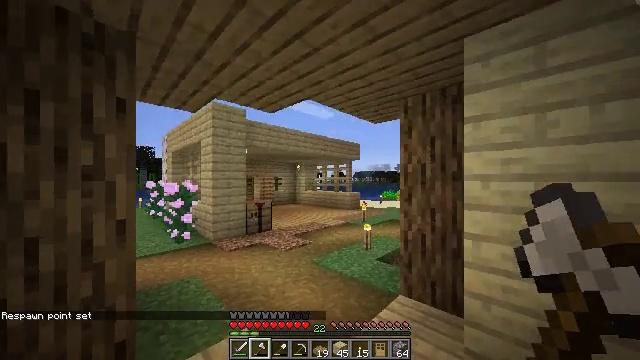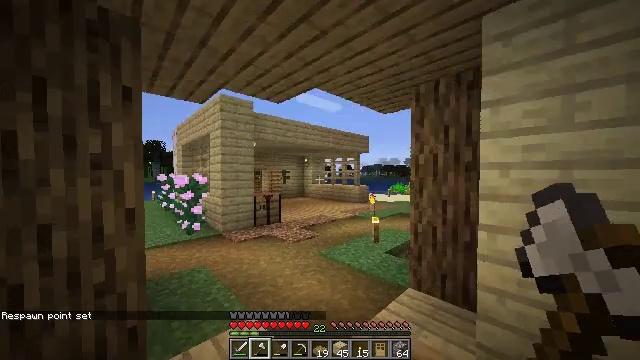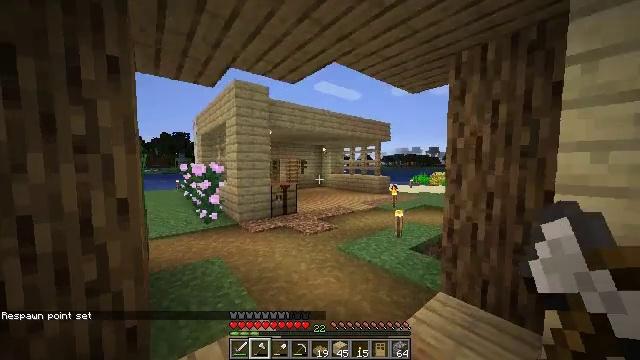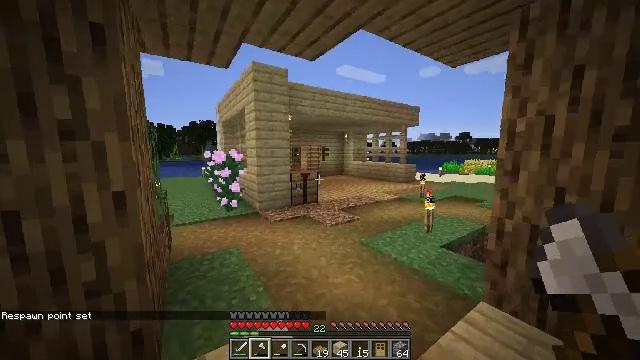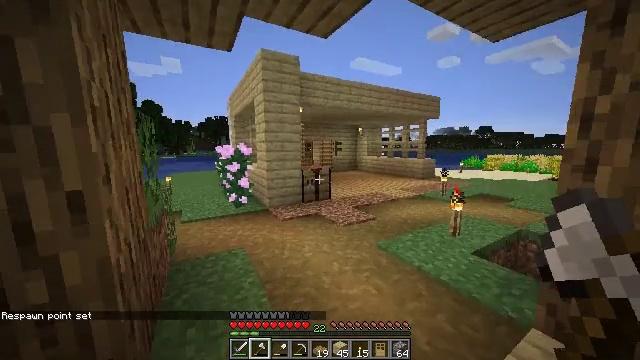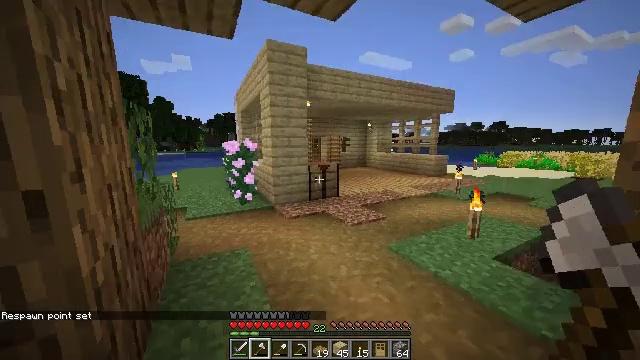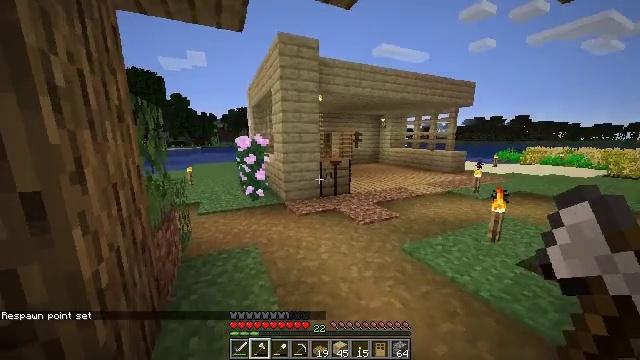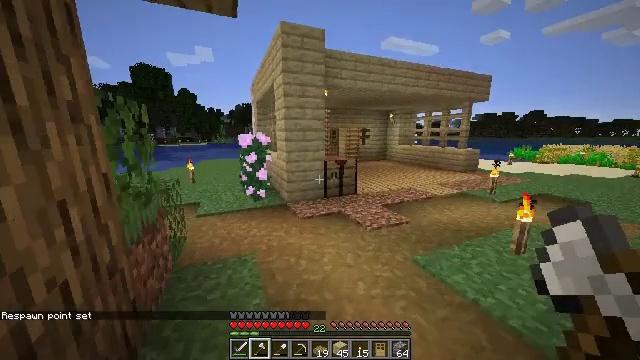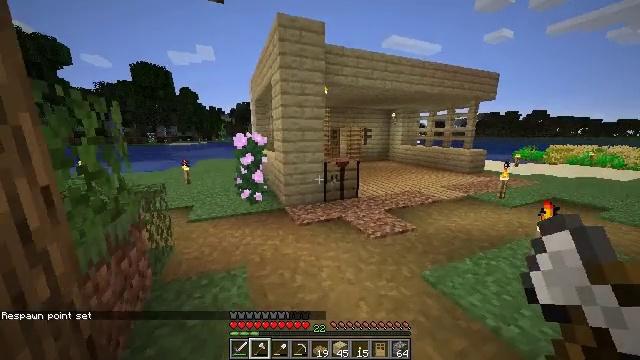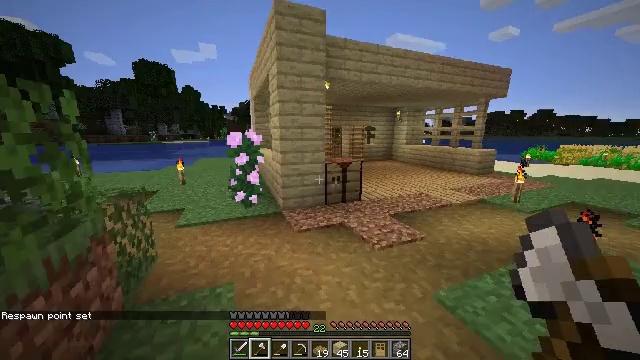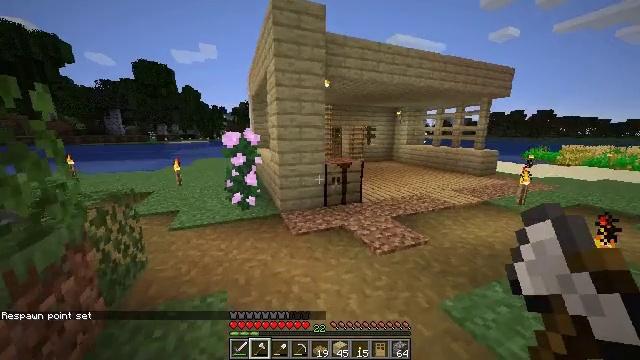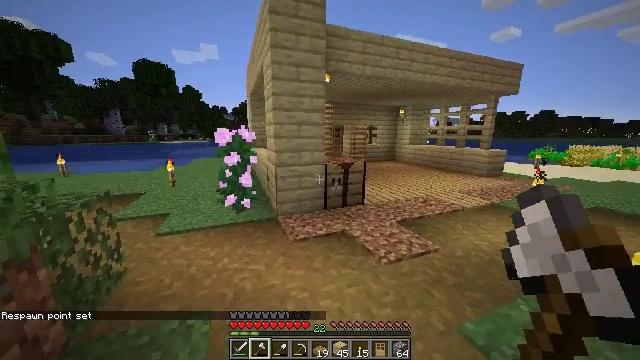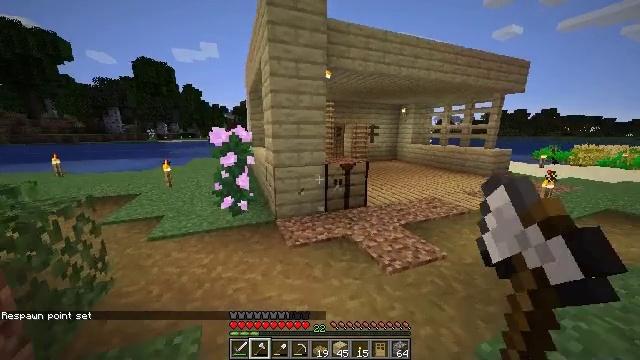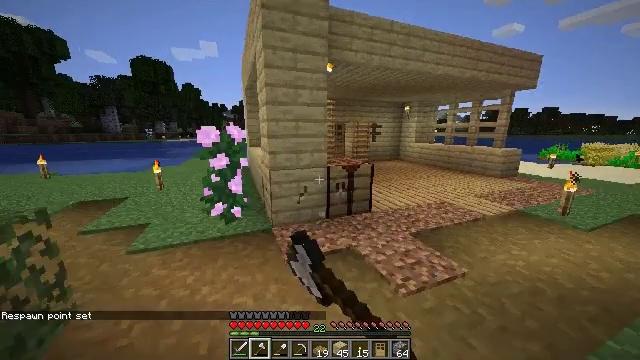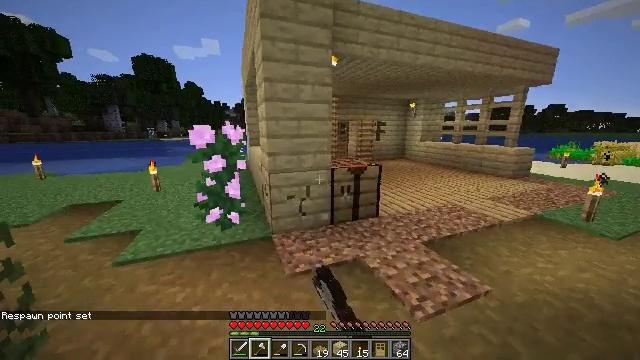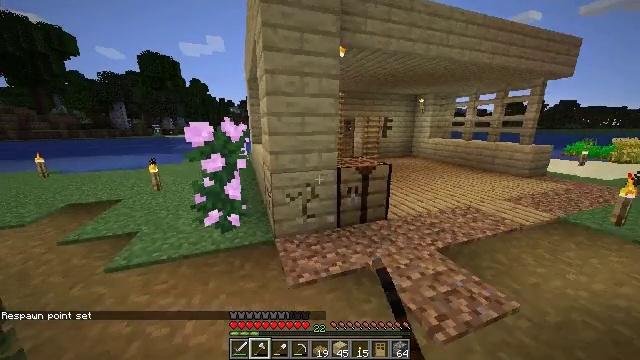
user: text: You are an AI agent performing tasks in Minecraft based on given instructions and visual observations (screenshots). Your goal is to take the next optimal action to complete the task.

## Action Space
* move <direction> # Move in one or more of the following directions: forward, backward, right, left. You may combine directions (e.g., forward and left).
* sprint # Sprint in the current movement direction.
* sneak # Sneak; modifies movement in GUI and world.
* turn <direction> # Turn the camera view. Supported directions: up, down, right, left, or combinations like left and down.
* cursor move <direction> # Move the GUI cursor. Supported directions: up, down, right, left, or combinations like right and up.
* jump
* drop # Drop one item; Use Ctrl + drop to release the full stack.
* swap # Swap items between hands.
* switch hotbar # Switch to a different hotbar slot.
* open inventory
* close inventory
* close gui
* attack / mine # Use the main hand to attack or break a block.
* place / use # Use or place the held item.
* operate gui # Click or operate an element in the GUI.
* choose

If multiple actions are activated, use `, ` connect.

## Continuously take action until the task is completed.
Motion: motion action
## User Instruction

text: Remove birch planks to collect them.
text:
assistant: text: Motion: move forward, turn left and down
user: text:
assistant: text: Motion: move forward, turn left and down
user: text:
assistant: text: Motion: move forward, turn left and down
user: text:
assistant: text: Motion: move forward, turn left and down
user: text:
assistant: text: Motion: move forward, turn left
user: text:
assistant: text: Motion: move forward, turn left and down
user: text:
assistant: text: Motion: move forward, turn left
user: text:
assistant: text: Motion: move forward
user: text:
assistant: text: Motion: move forward
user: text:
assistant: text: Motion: move forward
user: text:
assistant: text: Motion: move forward, attack / mine
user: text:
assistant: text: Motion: move forward, attack / mine
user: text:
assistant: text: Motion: move forward, attack / mine
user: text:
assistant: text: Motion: move forward, attack / mine
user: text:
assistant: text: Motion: move forward, turn left, attack / mine
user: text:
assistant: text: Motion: attack / mine
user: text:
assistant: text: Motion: turn left, attack / mine
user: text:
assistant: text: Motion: attack / mine
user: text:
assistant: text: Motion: attack / mine
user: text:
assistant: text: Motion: attack / mine
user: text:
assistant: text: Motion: attack / mine
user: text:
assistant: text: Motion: attack / mine
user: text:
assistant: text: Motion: attack / mine
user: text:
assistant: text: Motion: attack / mine
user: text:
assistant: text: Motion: turn up, attack / mine
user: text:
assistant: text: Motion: turn up, attack / mine
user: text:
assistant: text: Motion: turn up, attack / mine
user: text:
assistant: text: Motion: move forward, attack / mine
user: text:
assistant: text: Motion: move forward, attack / mine
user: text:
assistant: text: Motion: move forward, attack / mine